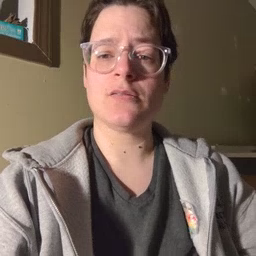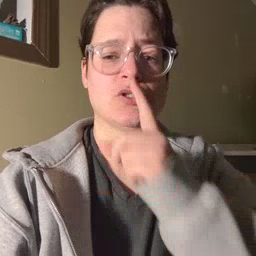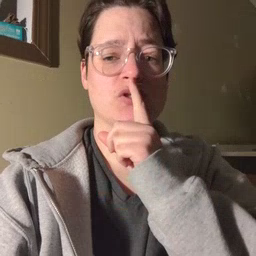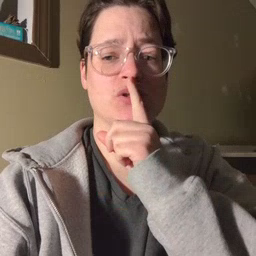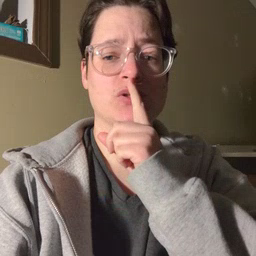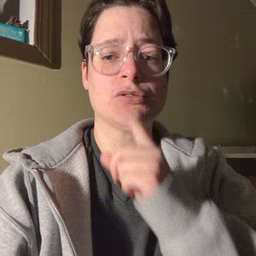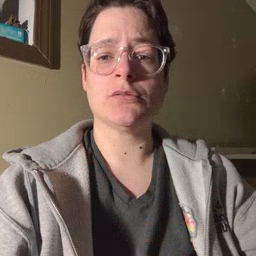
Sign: shhh